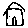
Label: house